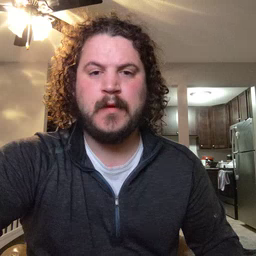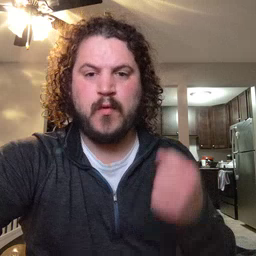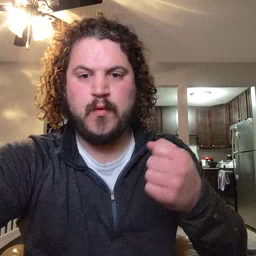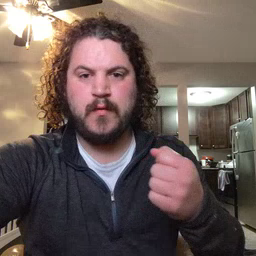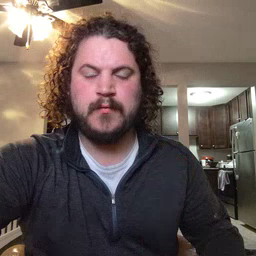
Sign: car